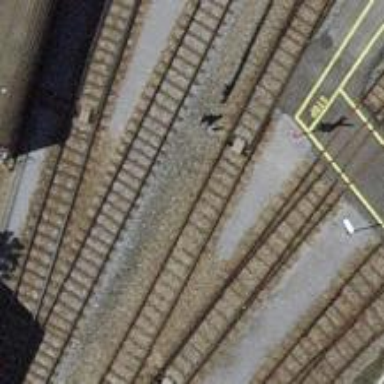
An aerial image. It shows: Railway switch.